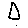
Label: triangle